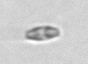
Label: pennate